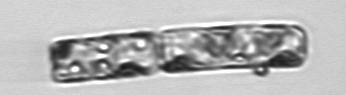
Label: Guinardia_delicatula